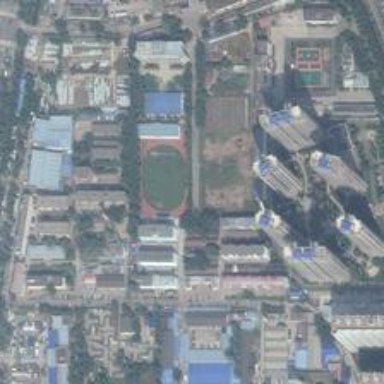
A football field with several buildiings surroudned .